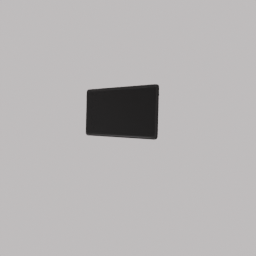
Label: electronics